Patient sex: F
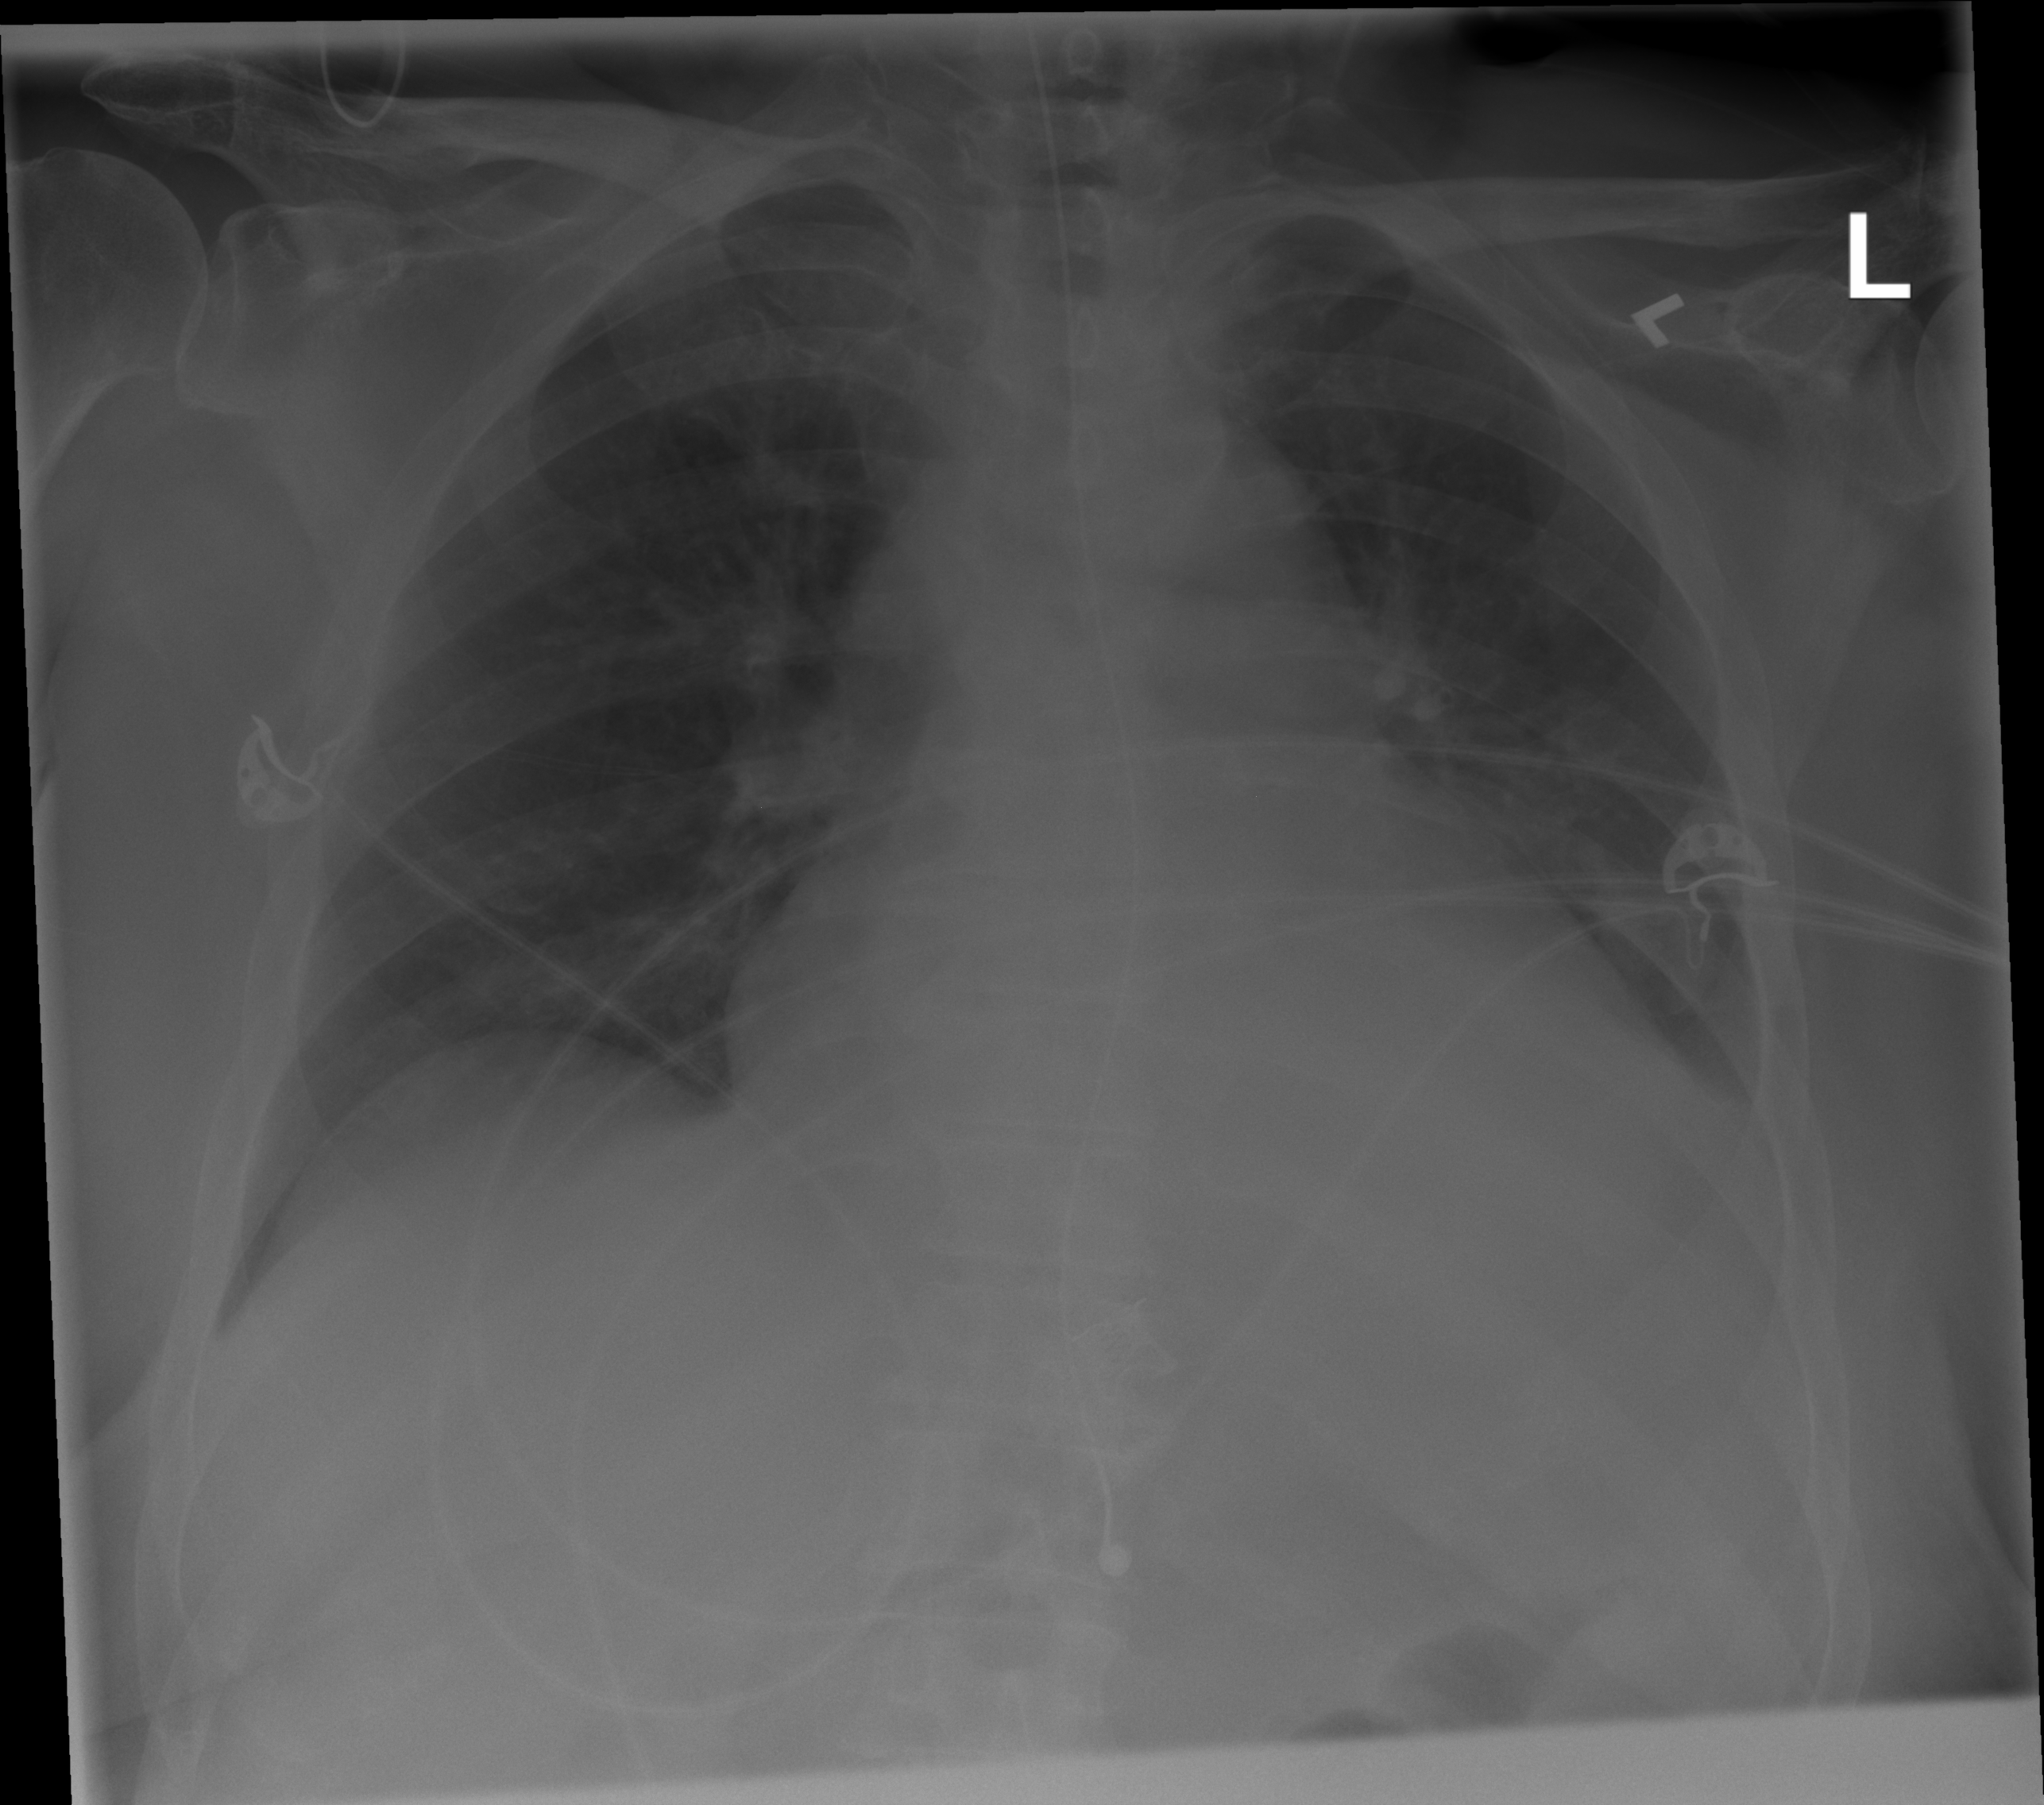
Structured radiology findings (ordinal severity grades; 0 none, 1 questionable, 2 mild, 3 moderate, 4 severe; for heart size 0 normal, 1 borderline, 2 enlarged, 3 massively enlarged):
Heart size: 2
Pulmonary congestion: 0
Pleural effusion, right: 2
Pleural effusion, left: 2
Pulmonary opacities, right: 0
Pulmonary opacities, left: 0
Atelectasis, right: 0
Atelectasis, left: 3